Question: Broken table using an 1 & 2 Dimensional Arrays with for-loops.
'''
function print2DArrayTable(this2DArray, title)
{
//Creates the header of the table
document.write("<table border='1' cellpadding='5'>");
document.write("<tr><th colspan='8'>");
document.write("<h2>" + title + "</h2>");
document.write("</th></tr>")
//Creates the Year headers on top of the table columns.
document.write("<th></th>");
for(x=0; x<numberOfYear.length; x++)
{
document.write("<th>" +numberOfYear[x]+ "</th>");
}
for(row=0; row<this2DArray.length; row++)
{
document.write("<tr>");
for(col=0; col<this2DArray[0].length; col++)
{
document.write("<td>"+loanAmount[row]+"</td>");
document.write("<td>");
document.write(this2DArray[row][col] + "&nbsp;&nbsp;");
document.write("</td>");
}
document.write("</tr>");
}
document.write("</table>");
}/* end of print2DArraytable */
'''
The first column is correct. but every other one is not..
Here is a picture of it.

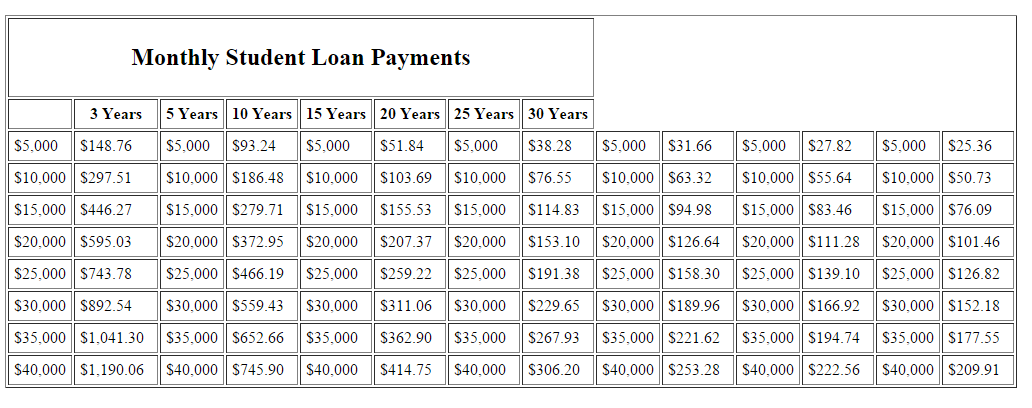
Answer: Move your line that generates the first column outside of your inner loop.
'''
for(row=0; row<this2DArray.length; row++)
{
document.write("<tr>");
// We only want to do this once per row
document.write("<td>"+loanAmount[row]+"</td>");
// After writing out the first column, write out the rest
for(col=0; col<this2DArray[0].length; col++)
{
document.write("<td>");
document.write(this2DArray[row][col] + "&nbsp;&nbsp;");
document.write("</td>");
}
document.write("</tr>");
}
'''